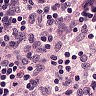
Metastatic tissue present: no